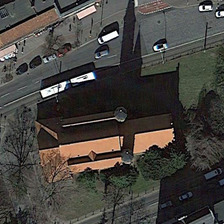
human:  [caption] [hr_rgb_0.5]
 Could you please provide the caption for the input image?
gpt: a church with several green trees is near a road .

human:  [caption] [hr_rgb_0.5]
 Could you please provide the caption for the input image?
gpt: a church with several green trees is near a road .

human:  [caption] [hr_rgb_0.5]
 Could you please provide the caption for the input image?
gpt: a church with several green trees is near a road .

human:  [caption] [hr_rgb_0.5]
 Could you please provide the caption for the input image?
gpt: a church with several green trees is near a road .

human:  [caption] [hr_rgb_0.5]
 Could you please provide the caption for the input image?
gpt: a church with several green trees is near a road .